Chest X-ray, PA view. Patient: 25 years old, sex M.
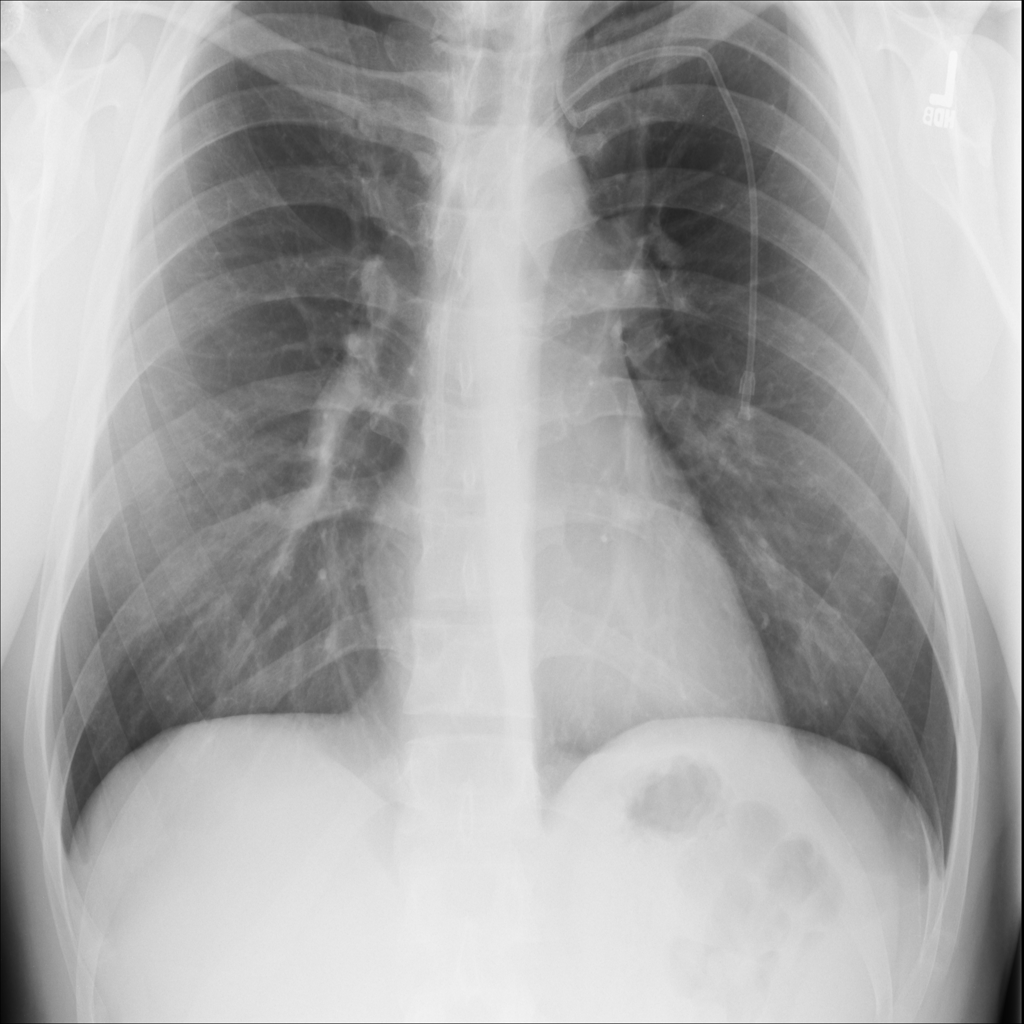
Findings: No Finding